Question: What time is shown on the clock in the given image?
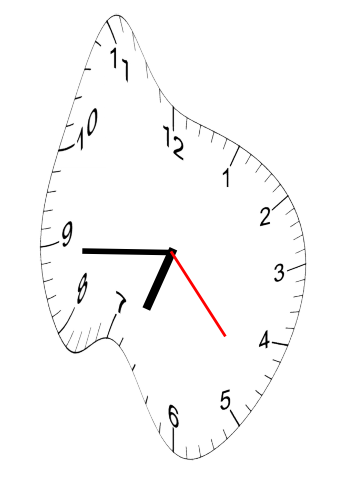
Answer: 06:44:23